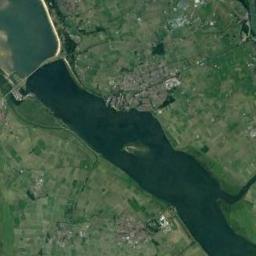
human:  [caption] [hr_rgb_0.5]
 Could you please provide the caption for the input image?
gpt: There are many trees around the river .

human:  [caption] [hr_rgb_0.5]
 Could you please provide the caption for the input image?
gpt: A crooked river in dark green and light green on a green ground with tributaries and islands .

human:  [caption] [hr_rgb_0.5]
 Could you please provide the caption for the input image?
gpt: The dark green river with a channel bar goes through the flat ground and some residential areas are next to the river .

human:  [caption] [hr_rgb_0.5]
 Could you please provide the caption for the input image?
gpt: The river goes through green farmland .

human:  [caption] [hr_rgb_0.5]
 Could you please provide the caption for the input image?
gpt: There are many green farmlands and some buildings near the river .